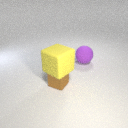
small brown metal cube below large yellow rubber cube